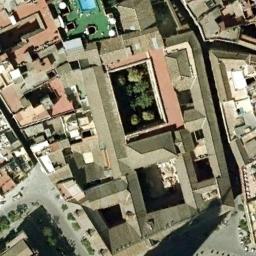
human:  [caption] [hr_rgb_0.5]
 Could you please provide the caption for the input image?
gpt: There are four trapezoidal lawns in front of the palace .

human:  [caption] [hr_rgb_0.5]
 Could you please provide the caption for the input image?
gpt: Many trees are in the palace .

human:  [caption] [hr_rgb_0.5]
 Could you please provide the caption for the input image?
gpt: The palace is surrounded by buildings .

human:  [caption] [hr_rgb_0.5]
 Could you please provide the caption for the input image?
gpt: The gray palace with courtyards is surrounded by lots of other buildings .

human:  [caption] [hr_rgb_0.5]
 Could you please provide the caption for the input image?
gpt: There are some brown buildings and yellow buildings in the palace .